Field crop: maize
Growth stage: 1
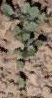
Species: convolvulus